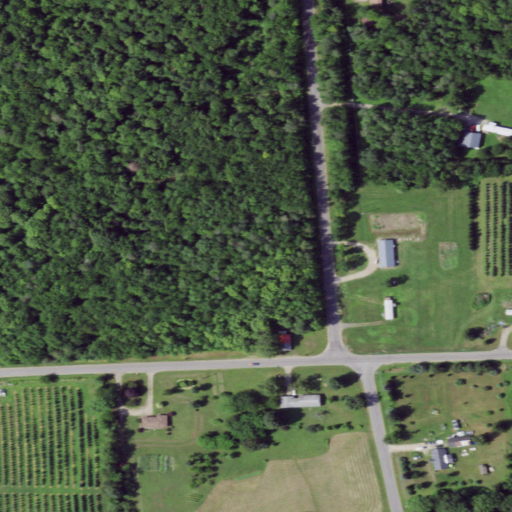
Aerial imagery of mountain in New York named Mullen Hill containing deciduous forest, pasture, open development, evergreen forest, low intensity development, and medium intensity development